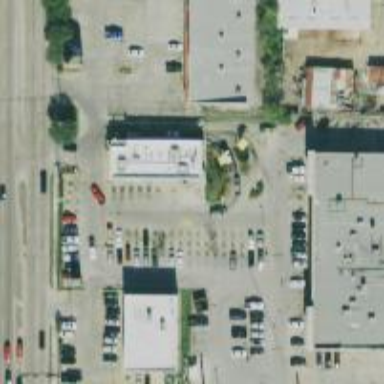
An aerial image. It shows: Parking space.